Aerial crown-view tile of a tropical tree (Barro Colorado Island, Panama), acquired 20250217:
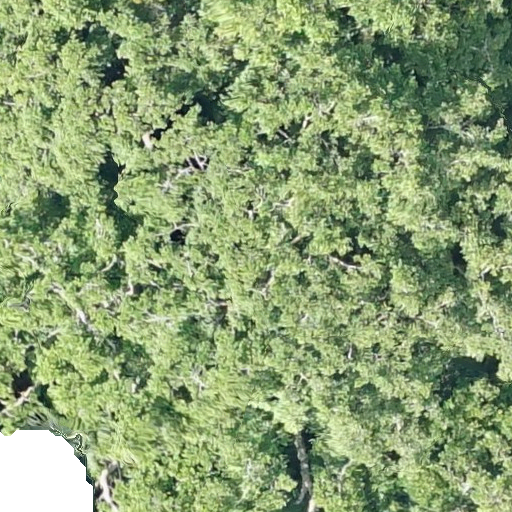
Species: Brosimum alicastrum
GBIF accepted scientific name: Brosimum alicastrum
Crown area: 621.91 m²